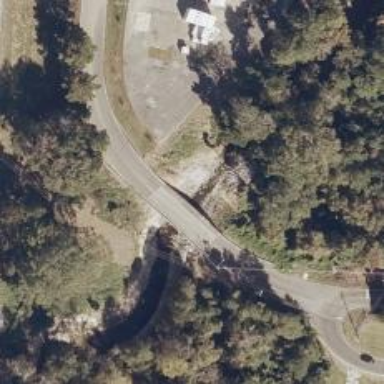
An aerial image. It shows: Unclassified road crossing viaduct bridge.